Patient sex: M
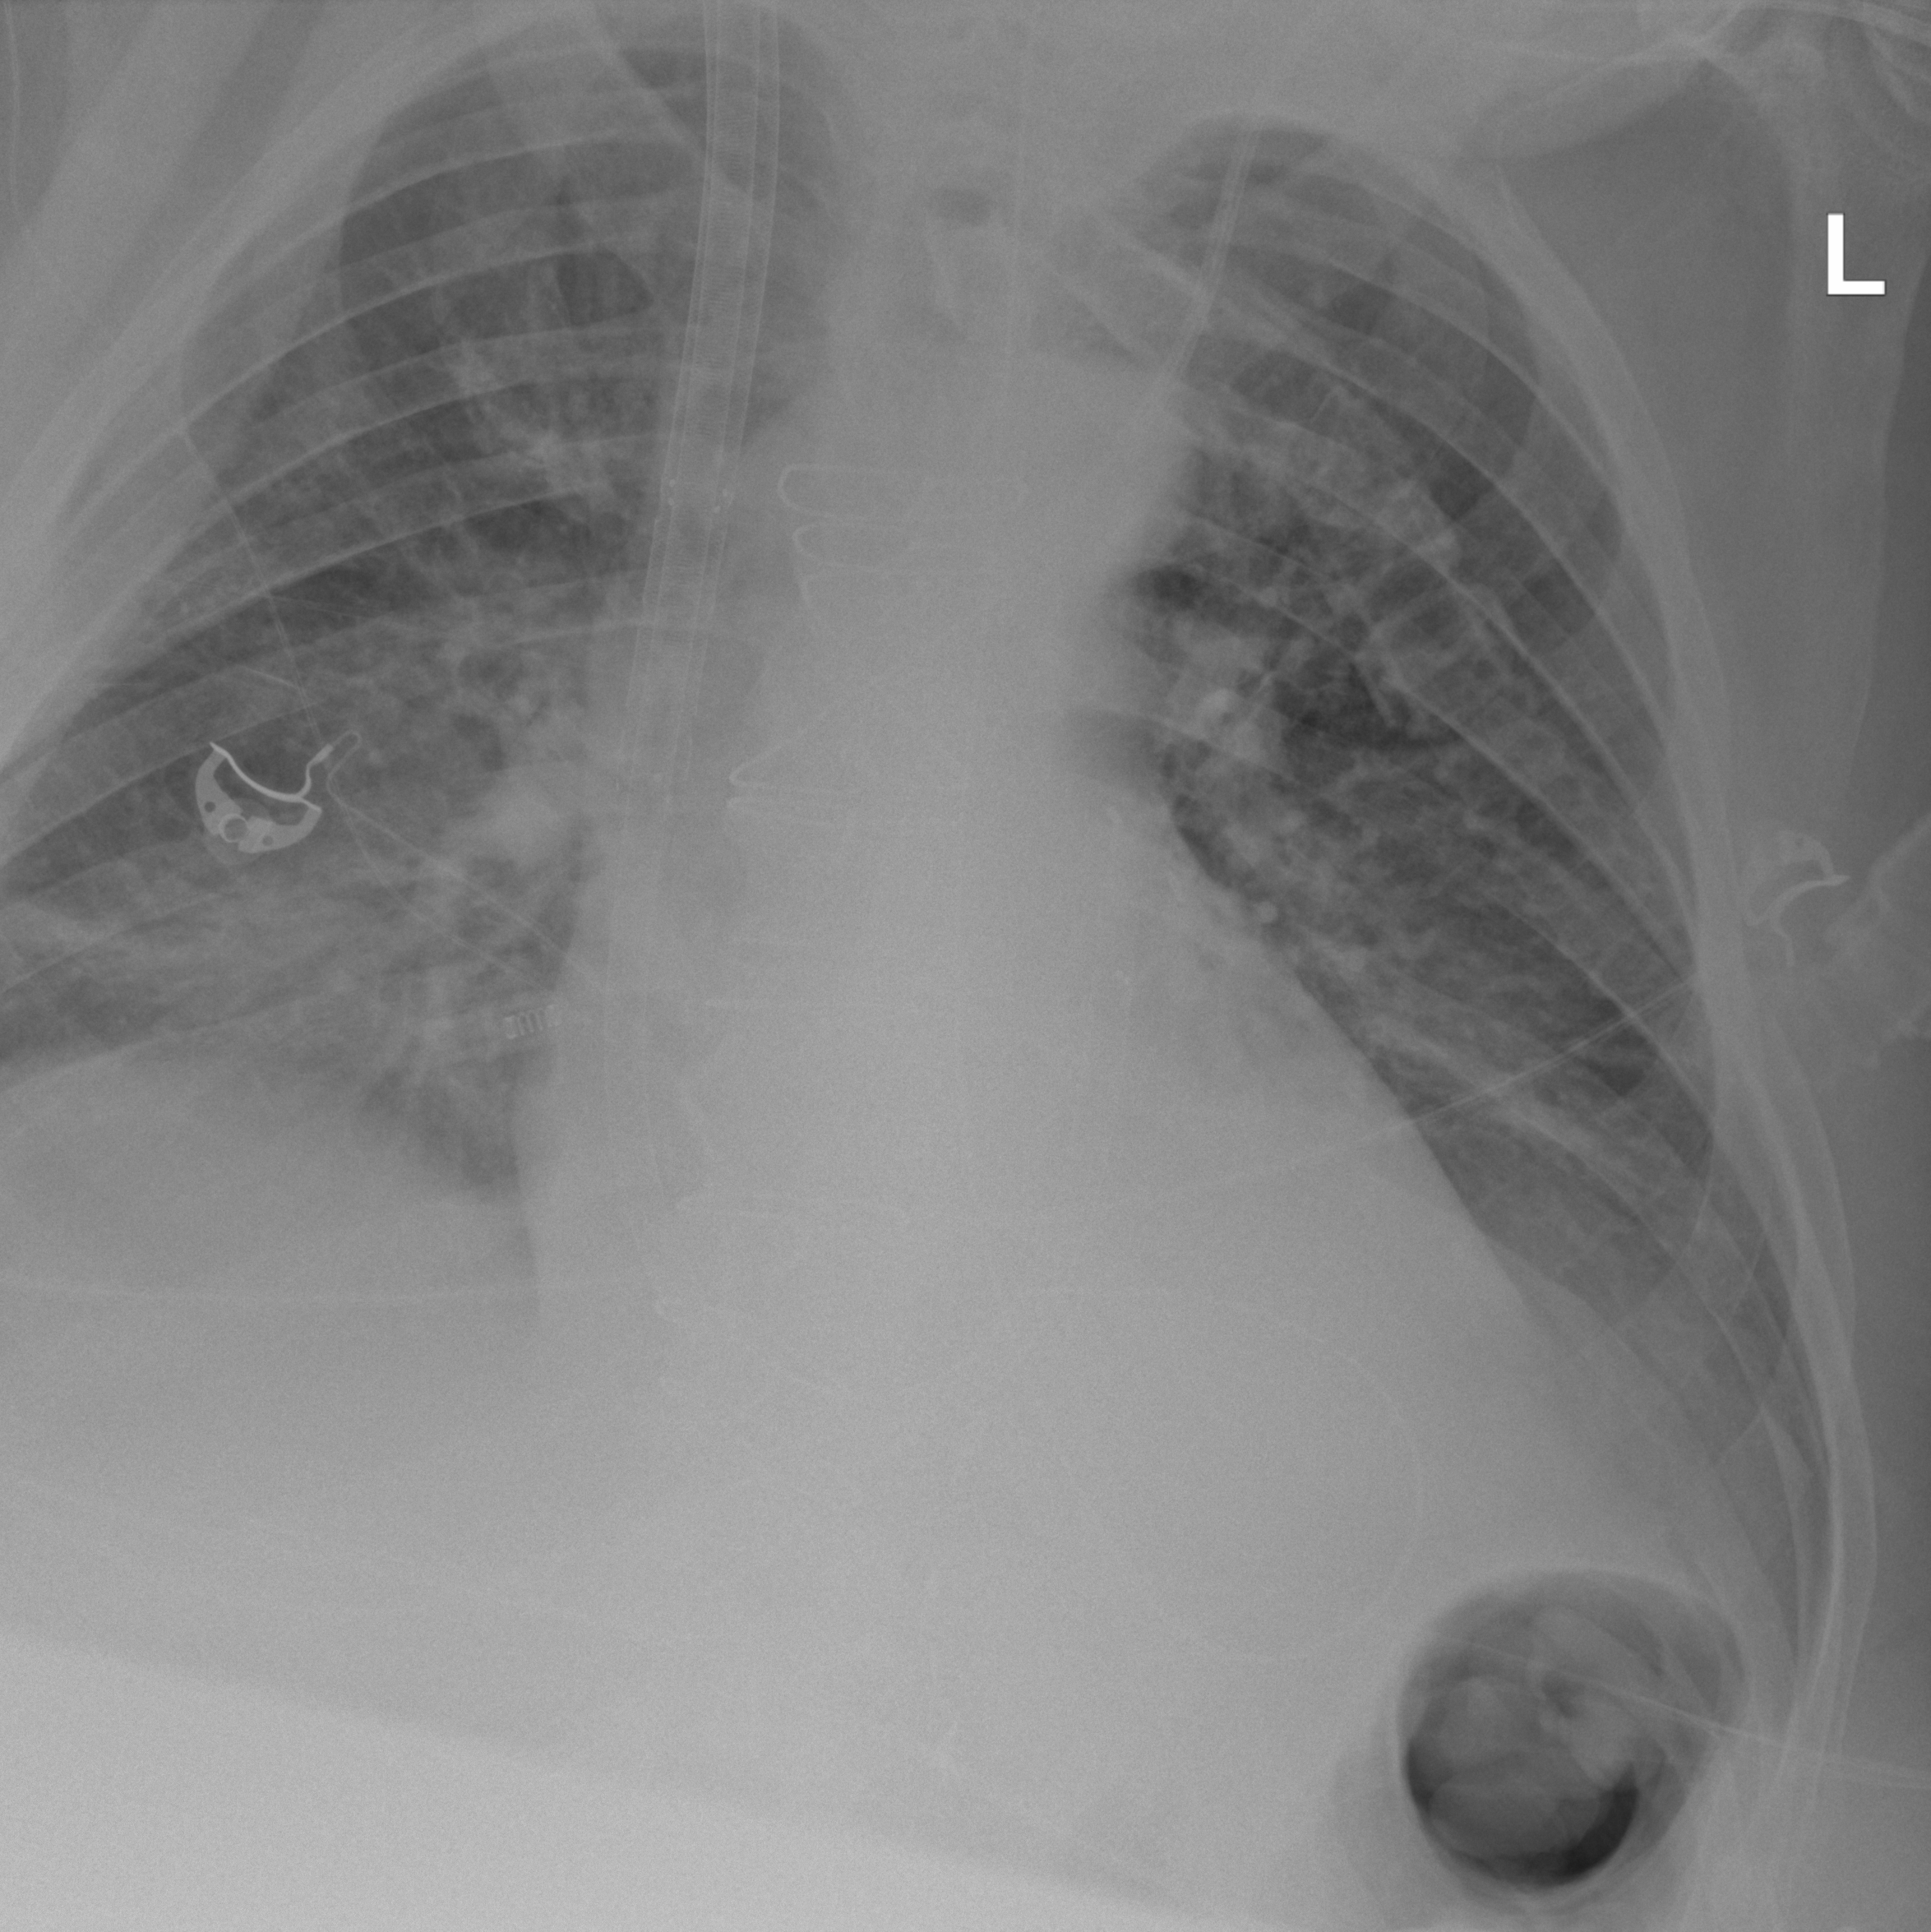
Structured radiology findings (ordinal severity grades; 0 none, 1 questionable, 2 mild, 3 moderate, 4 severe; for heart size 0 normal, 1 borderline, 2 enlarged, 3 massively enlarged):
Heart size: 1
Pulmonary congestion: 2
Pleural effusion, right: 2
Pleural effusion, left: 2
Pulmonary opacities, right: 2
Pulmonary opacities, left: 0
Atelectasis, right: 2
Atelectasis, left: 0